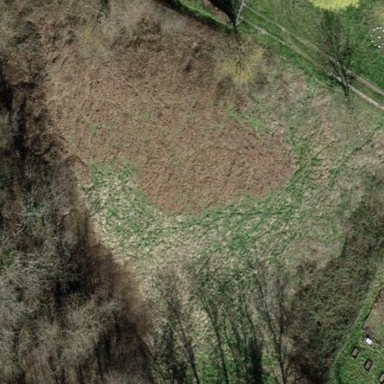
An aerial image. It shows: Beautiful meadow.